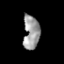
Tissue: prostate
Cell type: T cells
Senescence score: 0.3406
Nuclear area (px): 542
Mean DAPI intensity: 154.845